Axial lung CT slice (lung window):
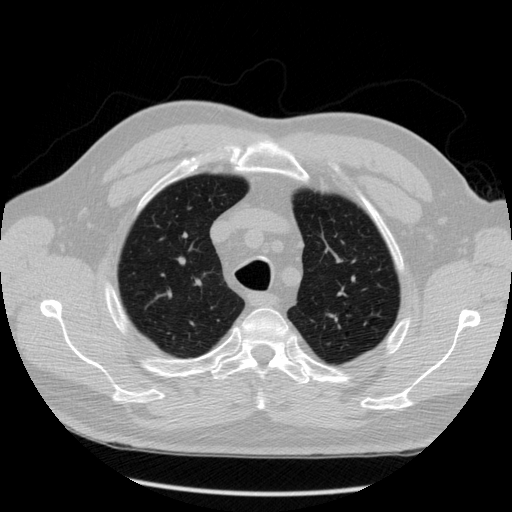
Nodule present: no